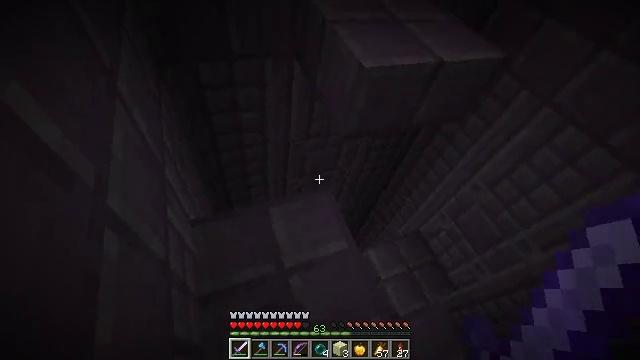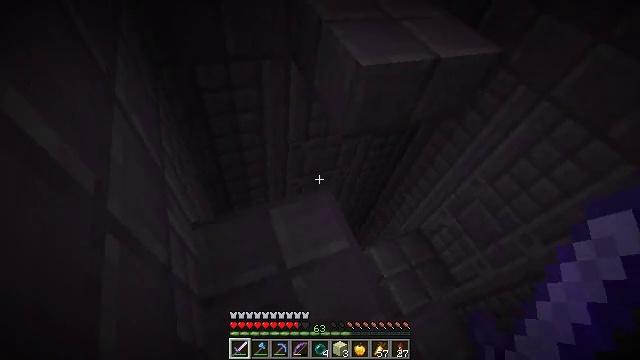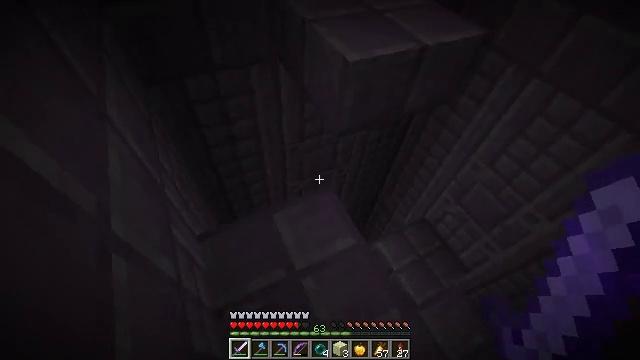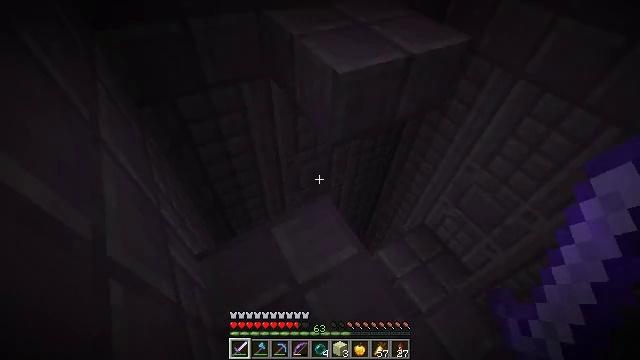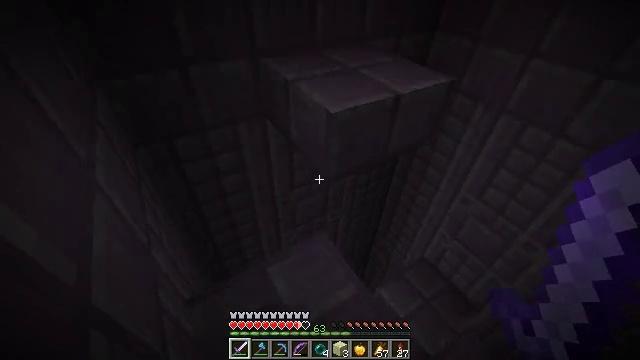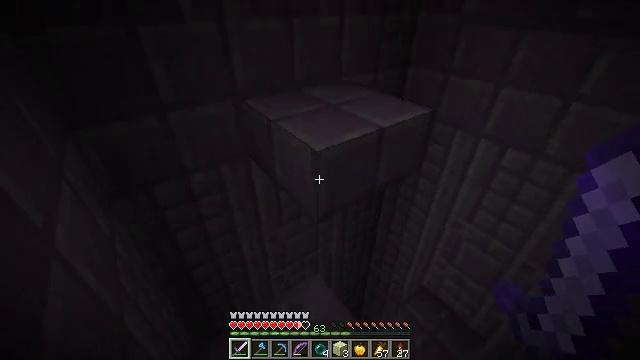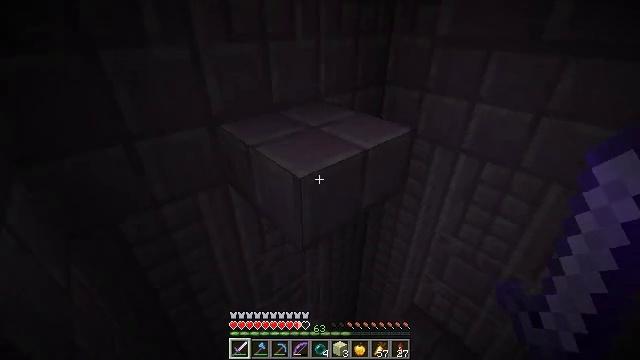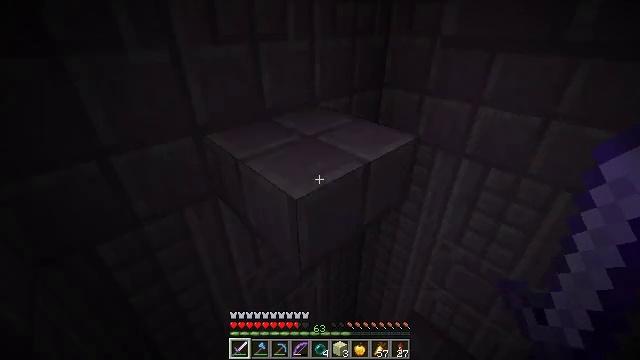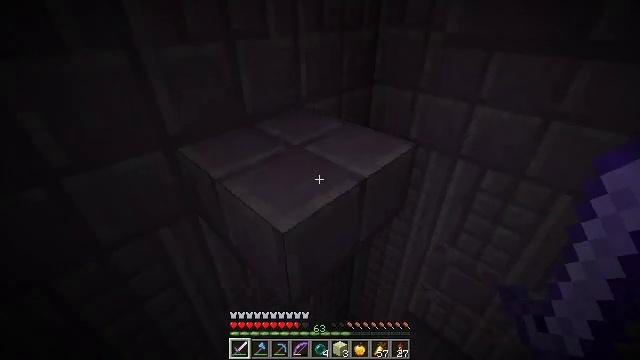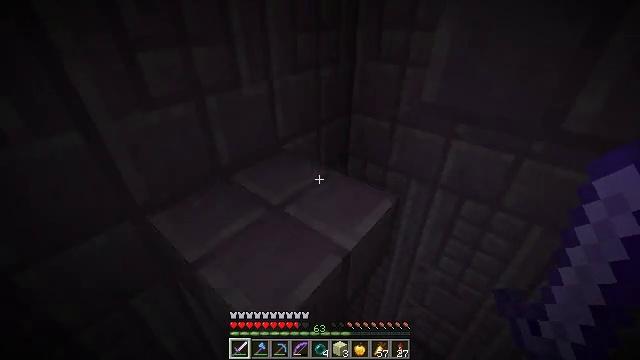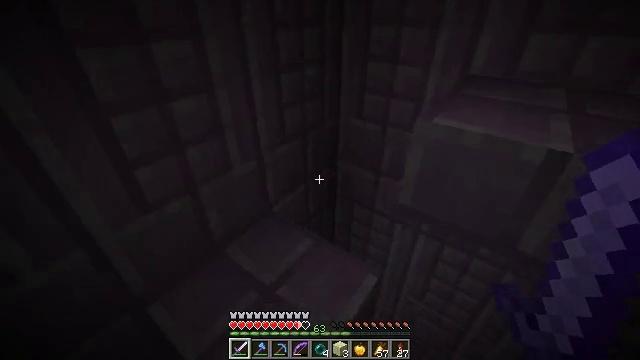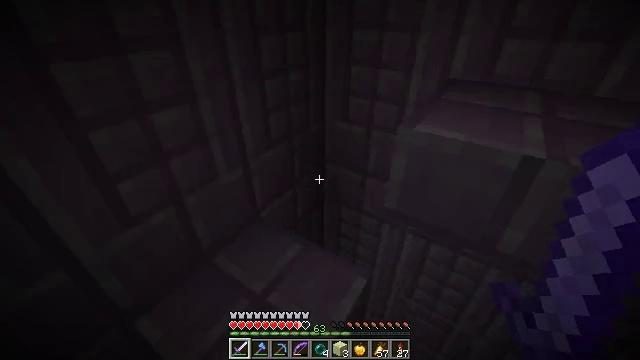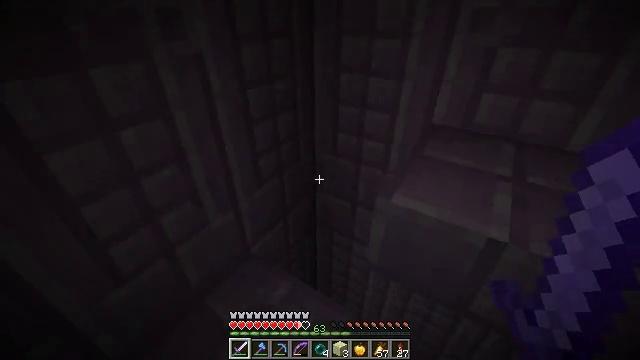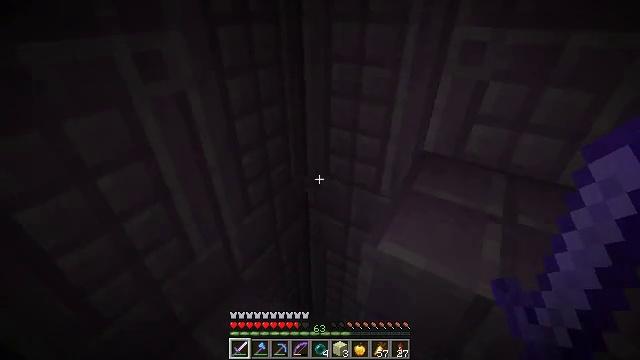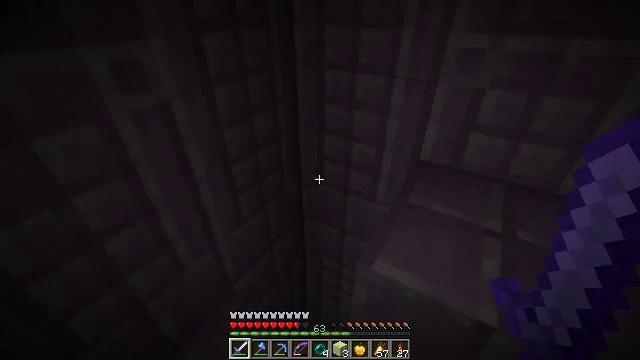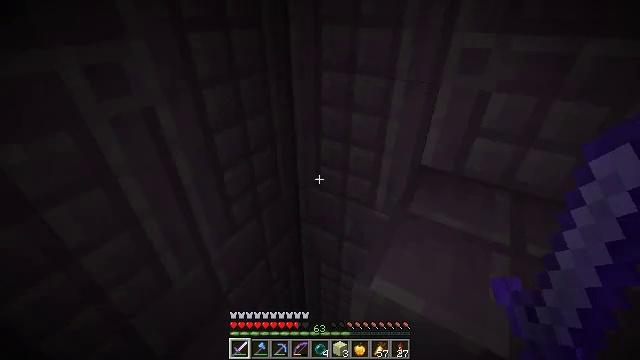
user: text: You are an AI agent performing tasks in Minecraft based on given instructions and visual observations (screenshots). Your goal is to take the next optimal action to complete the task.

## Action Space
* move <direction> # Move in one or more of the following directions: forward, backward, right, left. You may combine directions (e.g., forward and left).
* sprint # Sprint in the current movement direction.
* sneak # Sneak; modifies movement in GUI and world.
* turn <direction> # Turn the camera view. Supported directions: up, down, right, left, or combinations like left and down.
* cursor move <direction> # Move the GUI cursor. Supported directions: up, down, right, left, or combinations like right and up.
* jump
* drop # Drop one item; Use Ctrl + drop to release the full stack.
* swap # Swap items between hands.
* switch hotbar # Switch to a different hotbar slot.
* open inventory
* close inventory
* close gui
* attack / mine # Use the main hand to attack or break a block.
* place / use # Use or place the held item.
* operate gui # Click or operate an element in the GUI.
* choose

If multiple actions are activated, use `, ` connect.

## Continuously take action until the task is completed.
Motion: motion action
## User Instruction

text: Retrieve the purpur slab for building.
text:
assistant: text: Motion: no_op
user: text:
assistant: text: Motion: no_op
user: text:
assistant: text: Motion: turn up
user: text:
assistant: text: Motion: turn up
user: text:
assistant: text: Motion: move forward, turn right and up
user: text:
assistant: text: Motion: move forward, turn right and up
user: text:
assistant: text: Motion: move forward, turn right
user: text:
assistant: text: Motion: move forward, turn right and down
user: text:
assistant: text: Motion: move forward, turn right, jump
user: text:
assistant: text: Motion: move forward, turn right, jump
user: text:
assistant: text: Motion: move forward, turn right, jump
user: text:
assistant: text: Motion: move forward, jump
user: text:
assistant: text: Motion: move forward
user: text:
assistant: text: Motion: move forward
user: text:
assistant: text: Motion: move forward
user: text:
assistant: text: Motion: move forward and move left
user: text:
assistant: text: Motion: move forward and move left, turn right and up
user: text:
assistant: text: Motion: move forward and move left, turn right and up
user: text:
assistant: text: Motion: move forward and move left, turn right and up
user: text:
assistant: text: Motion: turn right and up
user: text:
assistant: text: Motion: turn right
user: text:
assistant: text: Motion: no_op
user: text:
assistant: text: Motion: no_op
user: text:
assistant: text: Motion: turn right and up
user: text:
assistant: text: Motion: turn right
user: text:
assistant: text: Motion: turn right and up
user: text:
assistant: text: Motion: turn up
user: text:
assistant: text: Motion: move forward
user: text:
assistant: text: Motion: move forward and move left, turn left, jump
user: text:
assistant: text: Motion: move forward and move left, turn left, jump